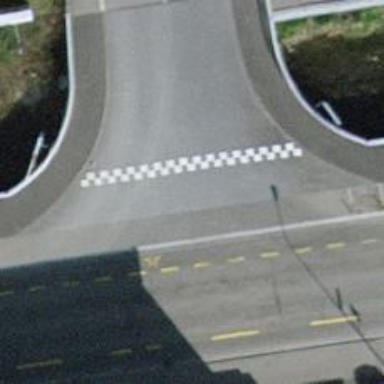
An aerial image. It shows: Traffic calming table.